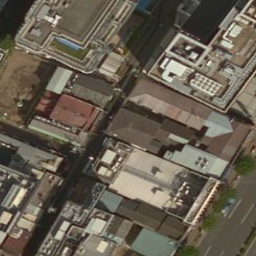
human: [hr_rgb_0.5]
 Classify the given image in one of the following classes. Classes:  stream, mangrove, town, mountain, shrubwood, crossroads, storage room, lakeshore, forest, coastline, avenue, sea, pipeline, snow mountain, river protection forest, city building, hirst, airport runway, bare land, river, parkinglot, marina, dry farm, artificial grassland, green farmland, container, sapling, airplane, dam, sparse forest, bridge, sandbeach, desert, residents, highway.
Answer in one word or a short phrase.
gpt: city building